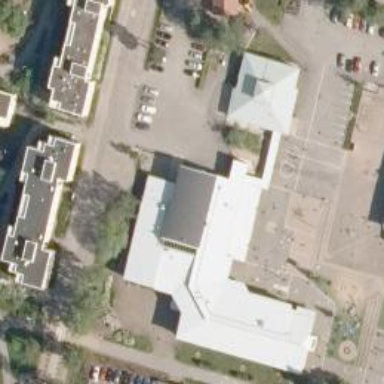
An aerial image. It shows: School building.